Interaction volume radius: 10 \u00c5
Interaction volume height: 15 \u00c5
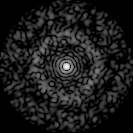
Disorder parameter: 0.8794